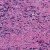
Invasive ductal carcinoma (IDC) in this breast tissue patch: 1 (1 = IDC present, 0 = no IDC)